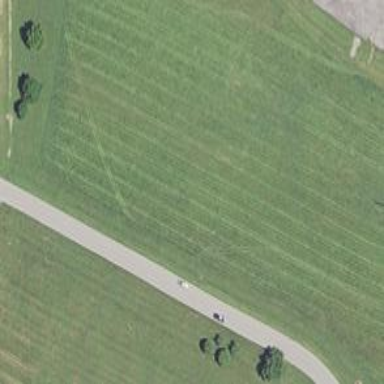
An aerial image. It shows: Disc golf hole.